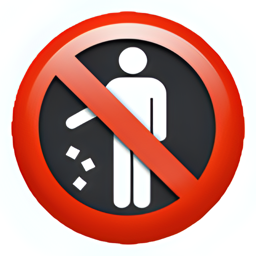
Name: do not litter symbol
Emoji: 🚯
Group: Symbols
Sub-group: warning